Aerial crown-view tile of a tropical tree (Barro Colorado Island, Panama), acquired 20241216:
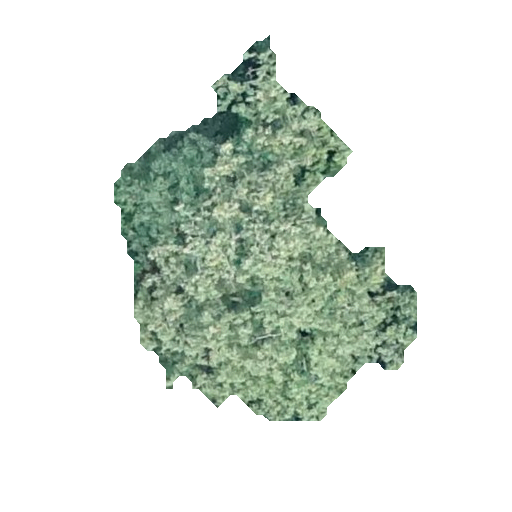
Species: Hieronyma alchorneoides
GBIF accepted scientific name: Hieronyma alchorneoides
Crown area: 97.508 m²